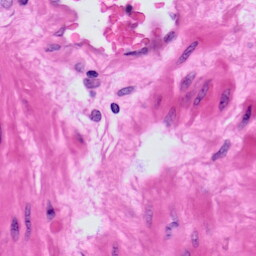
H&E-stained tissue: Prostate